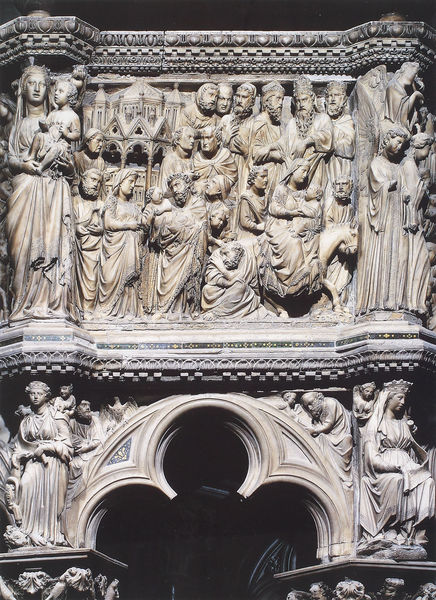
Titel: Kanzel des Doms in Siena
Künstler: Niccolò Pisano
Standort: Siena, Dom (EU - I - Toskana)
Schlagwörter: menschen, ornament, stein, kirche, figur, drei, kind, gotik, krone, esel, kreis, rund, skulptur, relief, bogen, empore, figuren, könig, papst, foto, religion, fries, sims, gesims, skulpturen, kanzel, christus, jesus, sturz, könige, königin, maria, madonna, szenen, masswerk, figurinen, hochrelief, muttergottes, pisano, metz